Field crop: tomato
Growth stage: 1
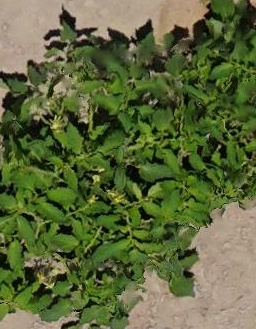
Species: tomato